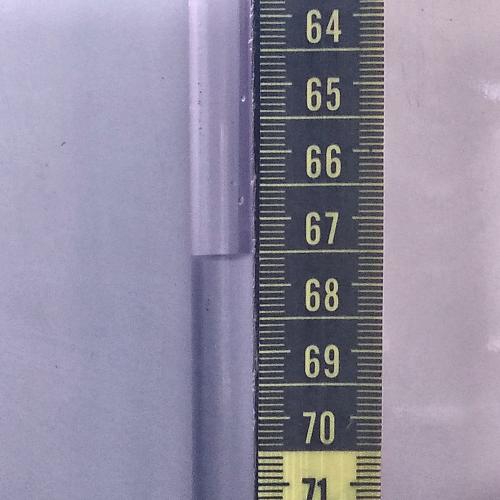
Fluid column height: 67.5 cm